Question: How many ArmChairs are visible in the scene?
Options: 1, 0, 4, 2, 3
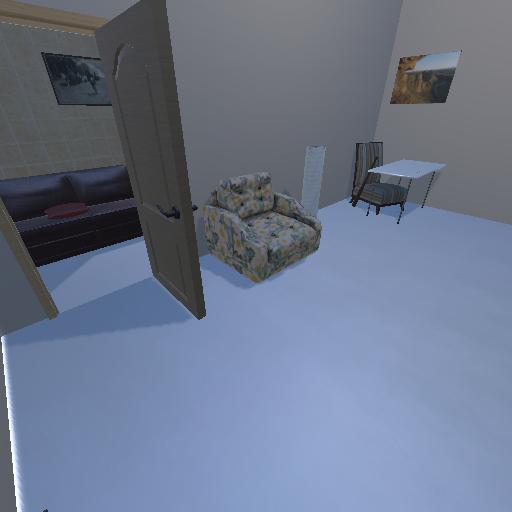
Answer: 1